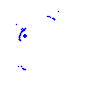
Particle: pion